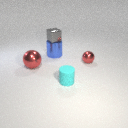
small gray metal cube above large blue metal cylinder